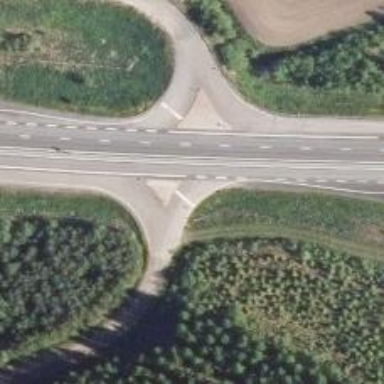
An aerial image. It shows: Asphalt trunk link road.